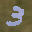
Label: 3